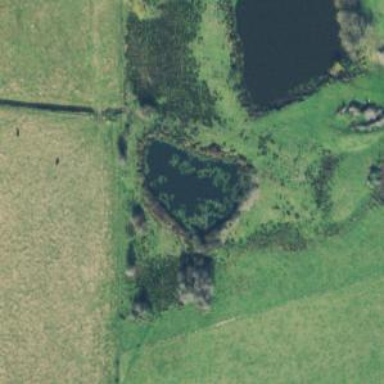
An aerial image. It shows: Serene pond surrounded by nature.